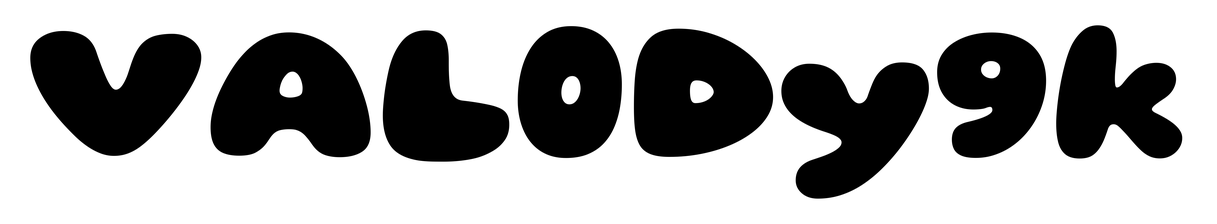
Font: Gluten_Black